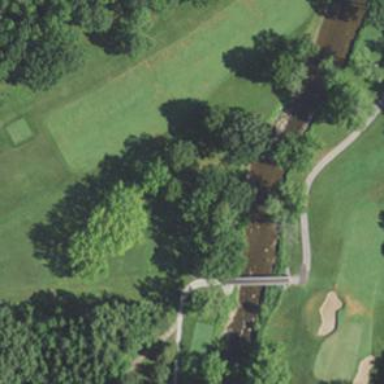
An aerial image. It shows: Grassy area designated as golf fairway.